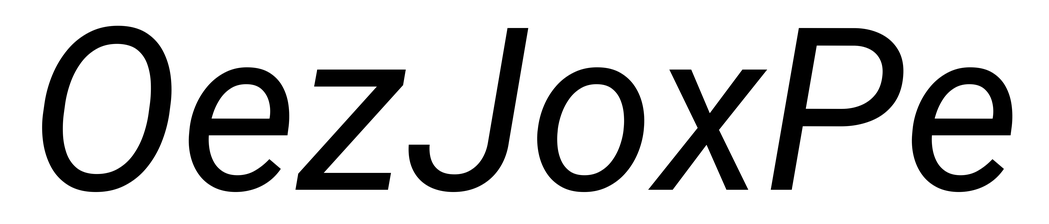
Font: Roboto-Italic_Italic